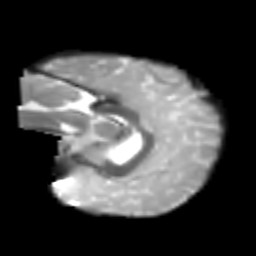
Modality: T2w
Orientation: sagittal
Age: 7
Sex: male
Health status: healthy